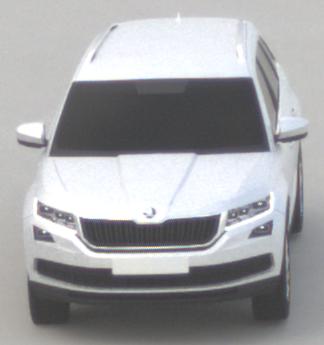
Make: Skoda
Model: Kodiaq 1.4 TSI
Detailed model: Kodiaq
Model produced from: 2017/03
Model produced until: 2018/05
Doors: 5
Color: white
Road condition: dry road
Daytime: midday
Contrast: low contrast